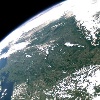
Label: land